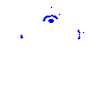
Particle: kaon